Interaction volume radius: 5 \u00c5
Interaction volume height: 10 \u00c5
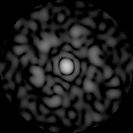
Disorder parameter: 0.8247